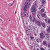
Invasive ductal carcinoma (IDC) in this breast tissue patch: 0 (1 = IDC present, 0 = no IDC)